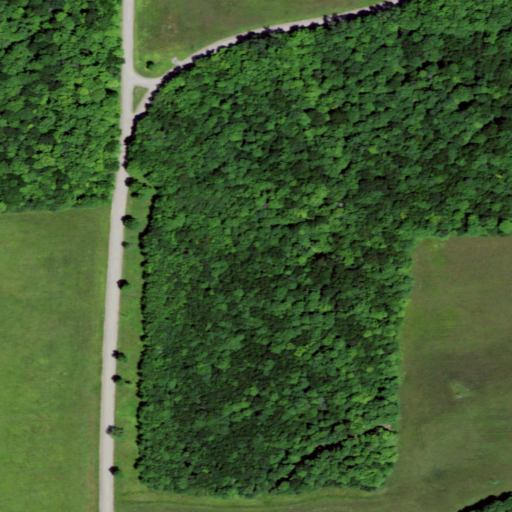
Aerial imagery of mountain in New York named Dryden Hill containing deciduous forest, pasture, open development, and cultivated crops